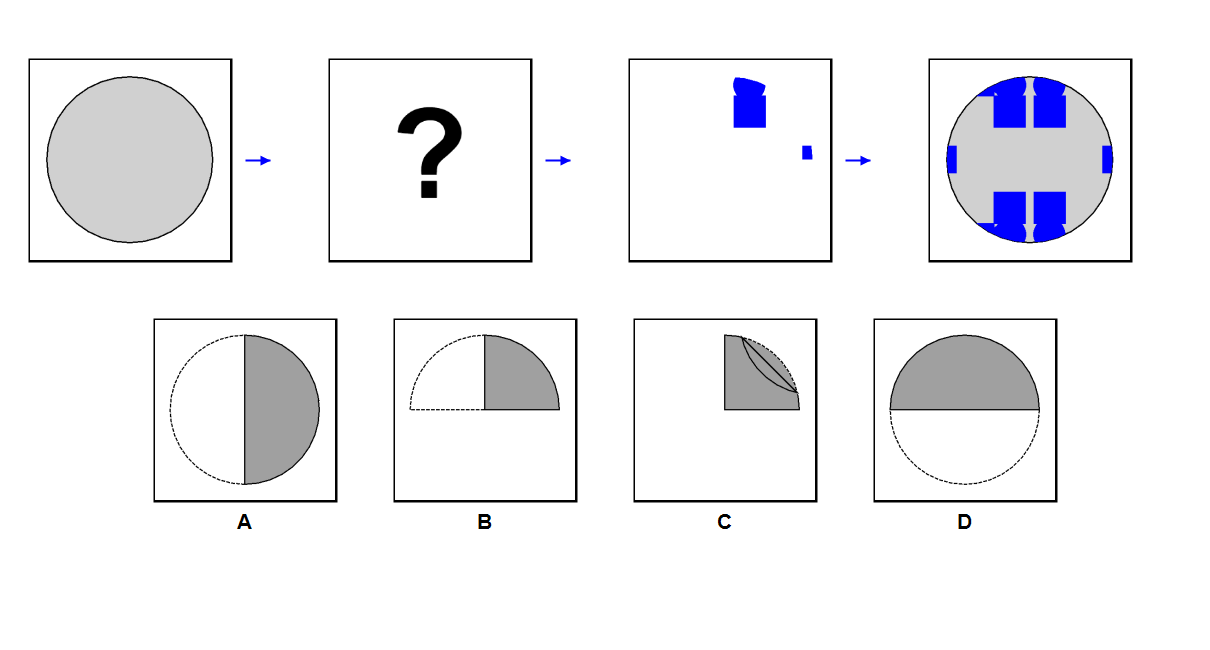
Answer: A